Question: Actually, I have an array of cars with several information. I want to display the data as following:

I am using ng-repeat with % operator to determine the position, but the problem is that $index % 4 == 0 is also true for $index % 2 == 0 if for example $index is 8 or 16..
How can i solve this?
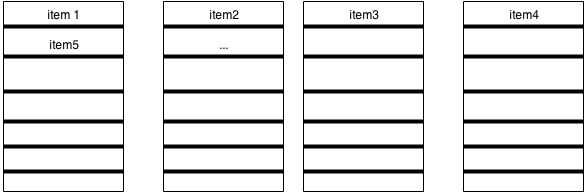
Answer: If you are using bootstrap you just need to use bootstrap smartly to have this kind of view
This is how you can do it:
'''
<div class="row">
<div class="col-md-3" data-ng-repeat="car in cars">
{{ car.name }}
</div>
<div>
'''